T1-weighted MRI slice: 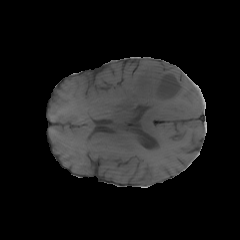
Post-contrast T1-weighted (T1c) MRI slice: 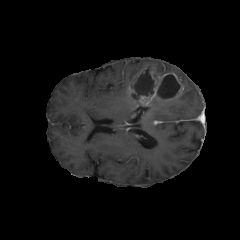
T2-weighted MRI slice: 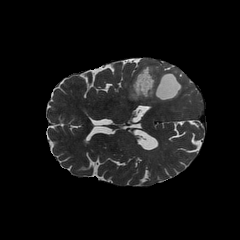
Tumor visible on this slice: yes